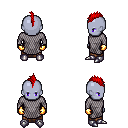
a pixel art fantasy rpg character, male body template, dark elf, purple skin, chain mail, robe skirt, red mohawk hairstyle, gold gloves, metal boots, four views (front, back, left, right), 2x2 character sprite sheet, small pixel art, hard edges, no anti-aliasing